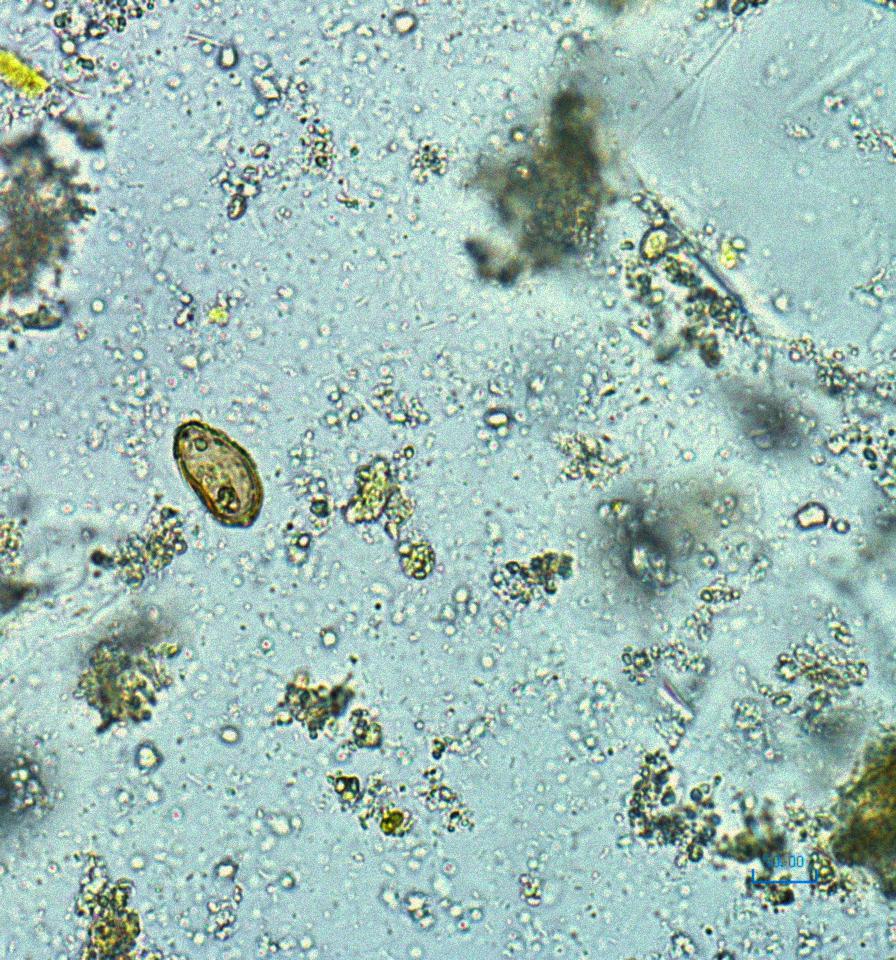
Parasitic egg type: Opisthorchis viverrine